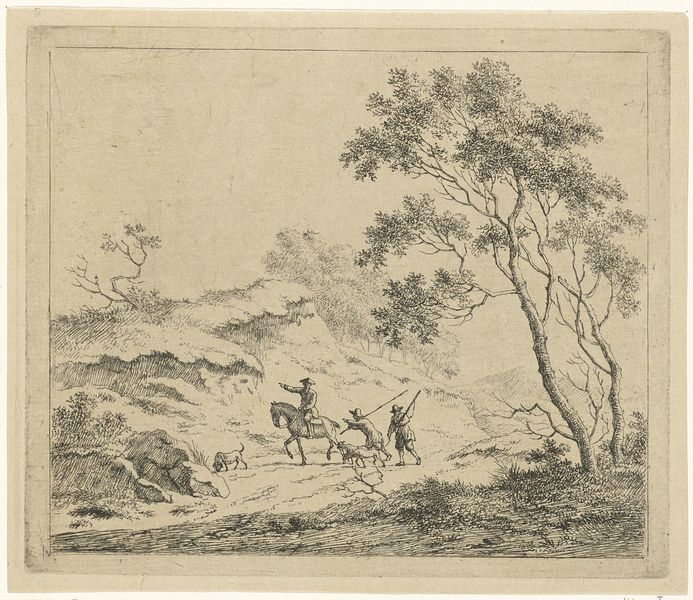
Titel: Landschap met ruiter
Künstler: Johannes Janson
Standort: Amsterdam
Institution: Rijksmuseum
Schlagwörter: arbre, paysage, dessin, cavalier, colline, noir et blanc, soldat, arbalète